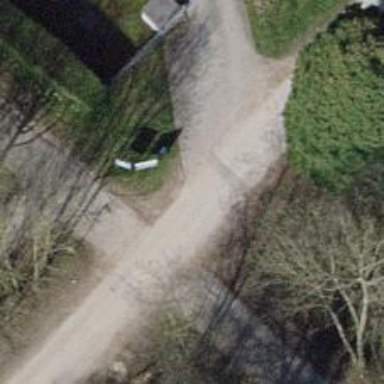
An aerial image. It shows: Guidepost providing information.